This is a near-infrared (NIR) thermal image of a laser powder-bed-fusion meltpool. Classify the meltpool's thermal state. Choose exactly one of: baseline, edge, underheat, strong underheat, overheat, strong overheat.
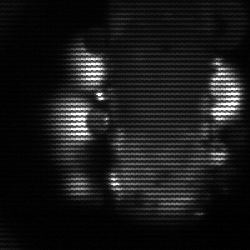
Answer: strong underheat